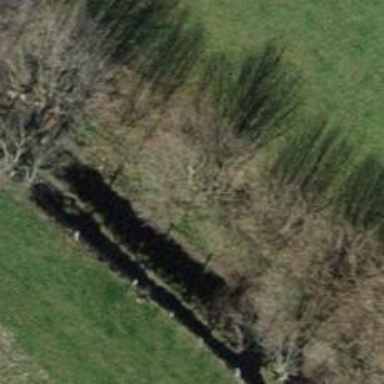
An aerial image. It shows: Hedge barrier.